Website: home-depot
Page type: billing-address
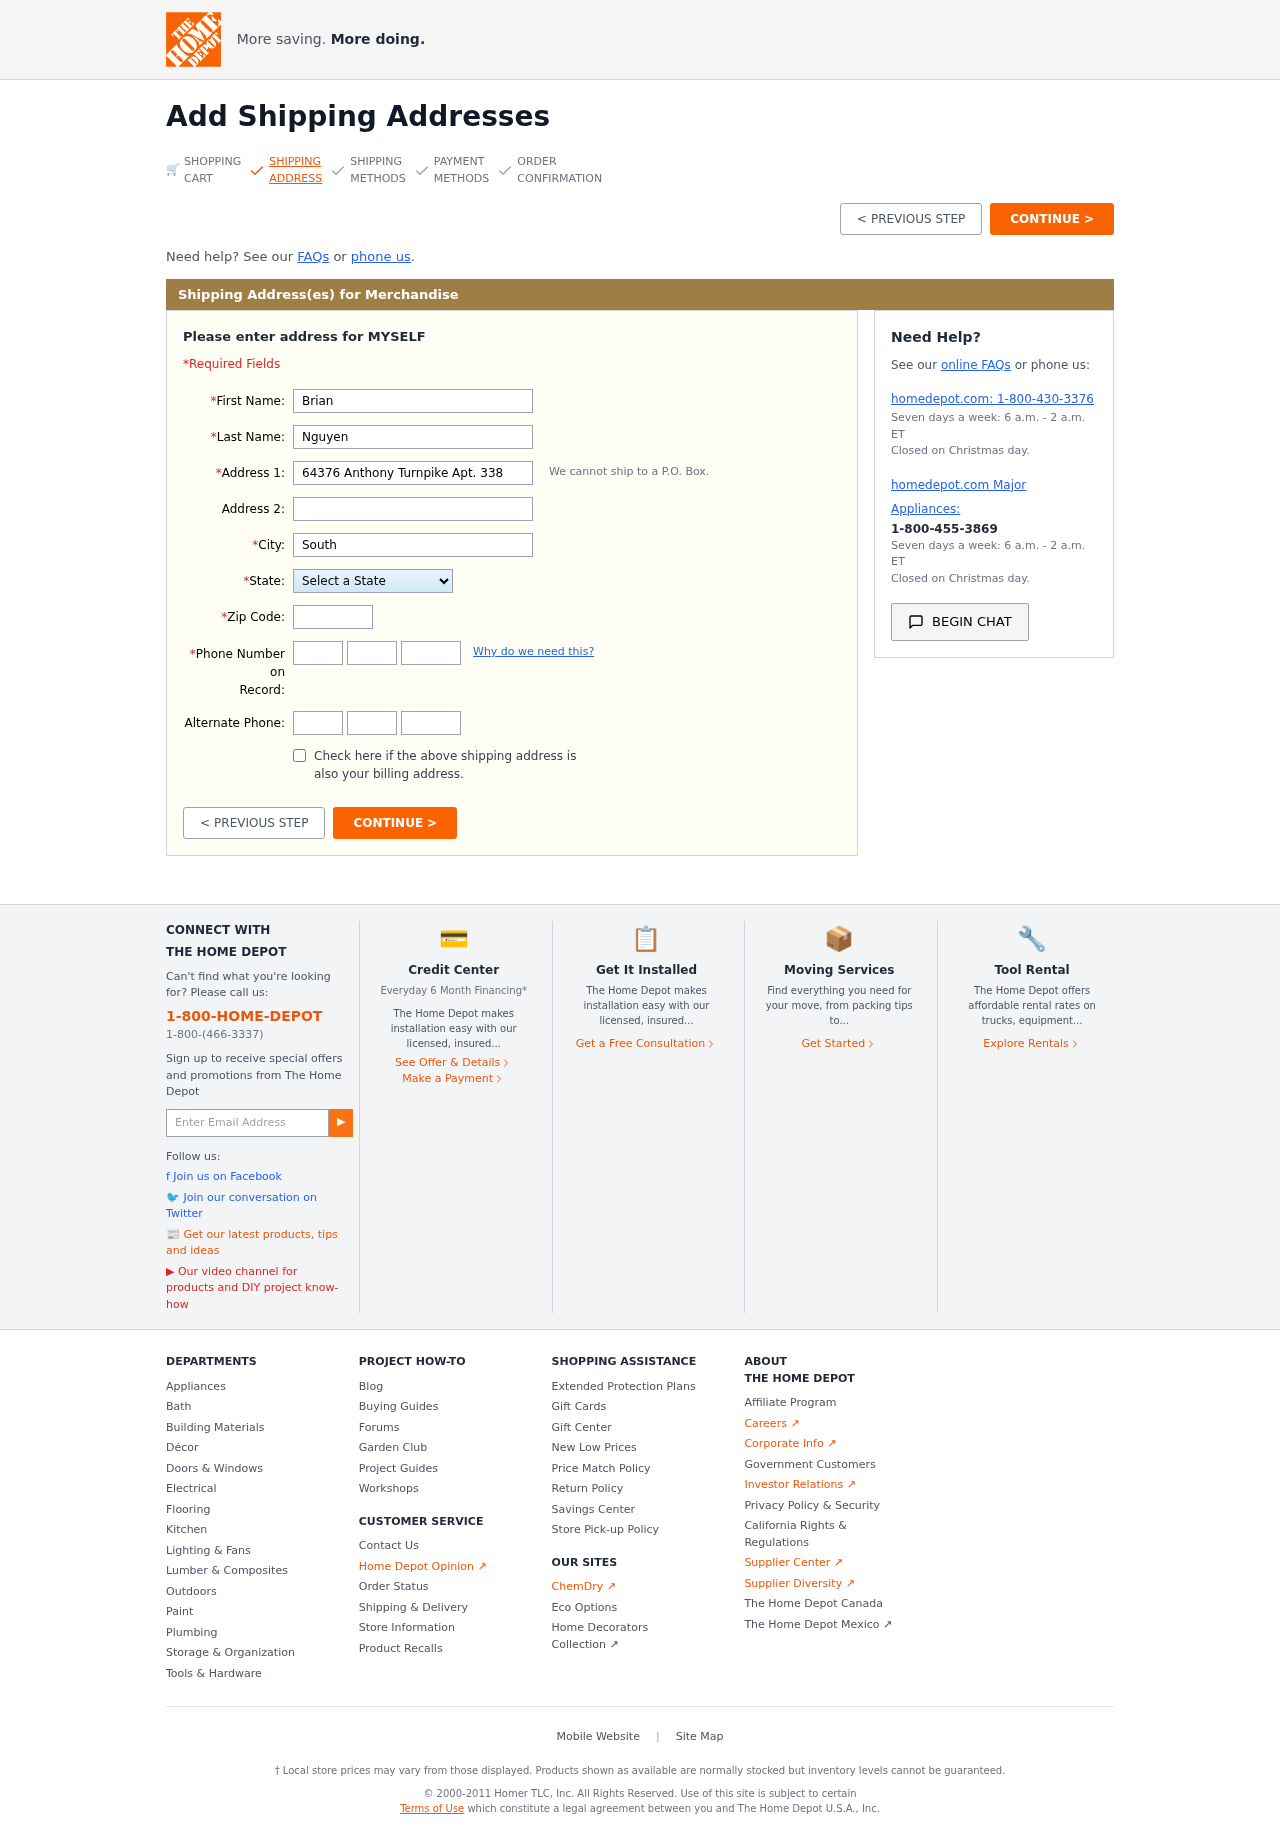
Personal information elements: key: PII_STATE
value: Texas
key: PII_FIRSTNAME
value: Brian
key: PII_LASTNAME
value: Nguyen
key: PII_STREET
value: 64376 Anthony Turnpike Apt. 338
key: PII_CITY
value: South Robin
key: PII_POSTCODE
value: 76870
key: PII_PHONE_AREA
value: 884
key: PII_PHONE_PREFIX
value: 839
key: PII_PHONE_LINE
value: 4861
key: PII_PHONE_ALT_AREA
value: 805
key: PII_PHONE_ALT_PREFIX
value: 597
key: PII_PHONE_ALT_LINE
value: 6755